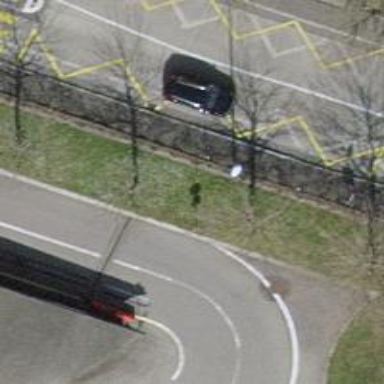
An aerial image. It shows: Bus stop with platform for public transport.